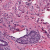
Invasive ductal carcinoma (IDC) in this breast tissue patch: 1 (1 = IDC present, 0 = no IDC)